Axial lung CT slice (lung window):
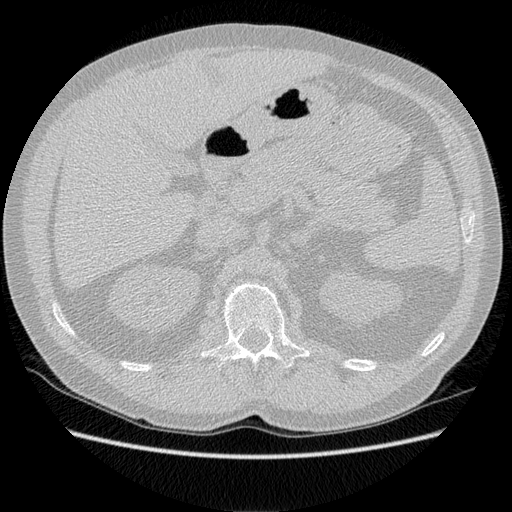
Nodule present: no